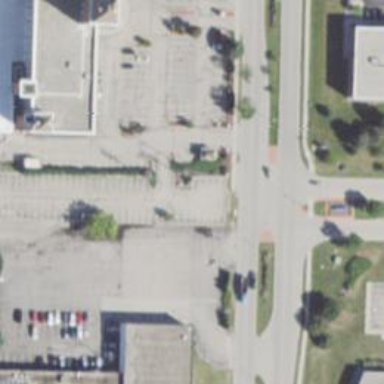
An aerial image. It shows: Secondary road with separate sidewalk.